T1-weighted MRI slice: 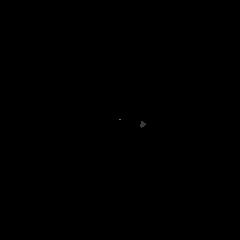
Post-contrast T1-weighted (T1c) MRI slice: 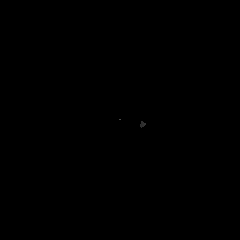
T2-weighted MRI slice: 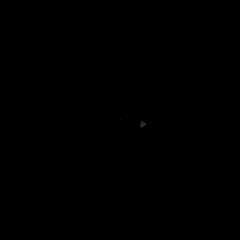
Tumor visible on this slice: no